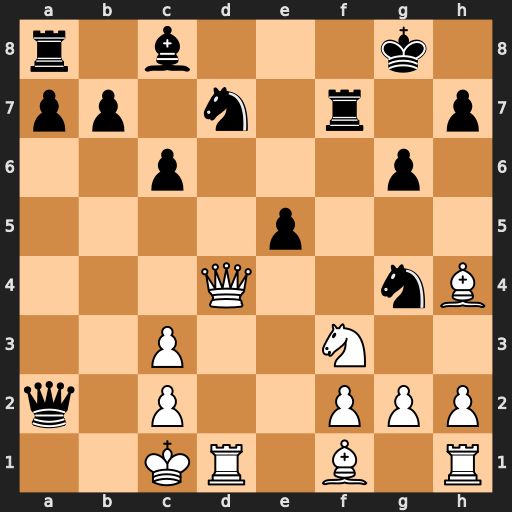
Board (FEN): r1b3k1/pp1n1r1p/2p3p1/4p3/3Q2nB/2P2N2/q1P2PPP/2KR1B1R
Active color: w
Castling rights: -
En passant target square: -
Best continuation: Qxg4 Rf4 Qg5